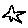
Label: star